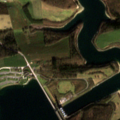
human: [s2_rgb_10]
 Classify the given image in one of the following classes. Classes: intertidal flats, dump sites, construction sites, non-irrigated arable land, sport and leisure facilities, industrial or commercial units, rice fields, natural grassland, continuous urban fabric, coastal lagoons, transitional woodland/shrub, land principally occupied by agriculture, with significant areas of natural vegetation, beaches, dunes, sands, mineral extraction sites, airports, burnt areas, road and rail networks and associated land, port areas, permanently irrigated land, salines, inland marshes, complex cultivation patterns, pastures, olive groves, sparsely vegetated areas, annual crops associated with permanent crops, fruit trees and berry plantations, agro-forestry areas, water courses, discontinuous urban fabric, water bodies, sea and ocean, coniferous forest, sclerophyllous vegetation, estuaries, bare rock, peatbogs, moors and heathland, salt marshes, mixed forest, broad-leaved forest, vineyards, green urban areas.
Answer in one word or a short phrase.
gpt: sport and leisure facilities, pastures, complex cultivation patterns, broad-leaved forest, water bodies